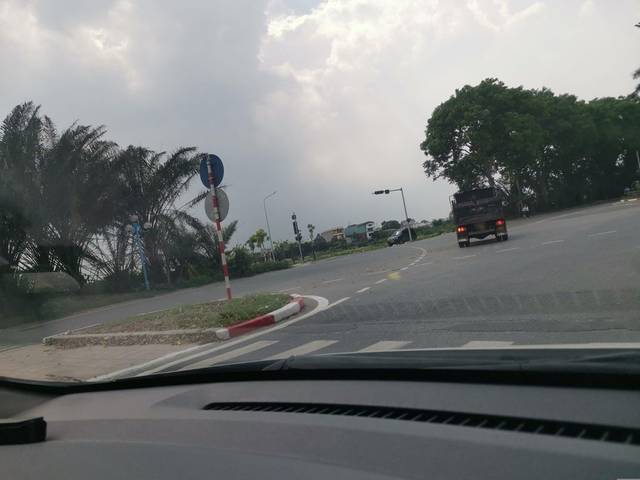
Region: Vietnam
Coordinates: 20.976, 105.928